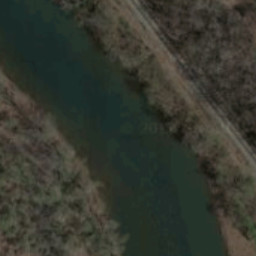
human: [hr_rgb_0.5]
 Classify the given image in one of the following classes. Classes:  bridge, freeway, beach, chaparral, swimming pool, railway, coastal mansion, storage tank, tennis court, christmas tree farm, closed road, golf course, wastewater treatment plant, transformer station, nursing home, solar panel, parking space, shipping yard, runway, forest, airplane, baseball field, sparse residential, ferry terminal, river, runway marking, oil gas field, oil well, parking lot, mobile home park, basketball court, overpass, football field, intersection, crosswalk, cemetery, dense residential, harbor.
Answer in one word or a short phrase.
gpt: river